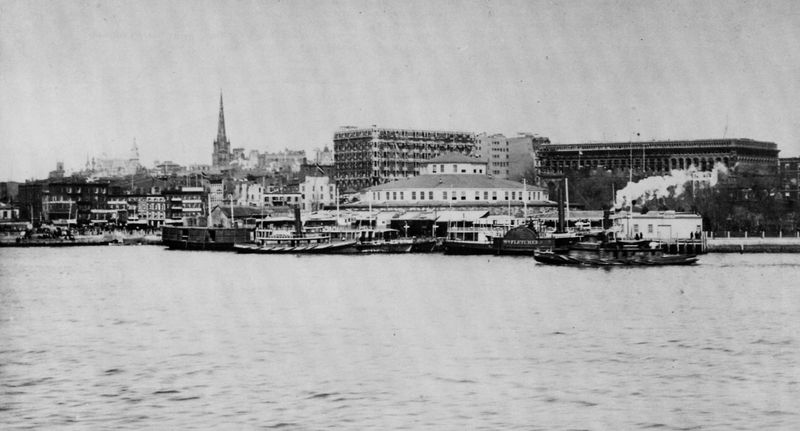
Titel: Ansicht auf die Battery
Künstler: Amerikanischer Photograph
Schlagwörter: dunkel, himmel, meer, schatten, wasser, weiß, fluss, kirchturm, landschaft, see, stadt, ufer, fenster, grau, hell, laterne, licht, schwarz, blick, dach, gebäude, weg, architektur, bach, häuser, hügel, gewässer, kirche, qualm, rauch, boote, schornstein, turm, turmspitze, schiff, schiffe, strand, welle, wellen, ansicht, fassaden, vedute, schornsteine, hafen, kähne, anleger, kai, masten, promenade, dampf, pier, foto, fotografie, kirchtürme, photographie, schlote, stadtansicht, dom, schwarzweiß, topografie, photo, verkehr, etagen, pavillon, aufnahme, anlegestelle, binnensee, rundbau, hochhaus, hamburg, hochhäuser, impressionen, wellew, grossanlegestelle, kirchtrum, silhoeuette